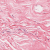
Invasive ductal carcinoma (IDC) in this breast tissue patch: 0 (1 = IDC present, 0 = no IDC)